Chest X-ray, PA view. Patient: 53 years old, sex F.
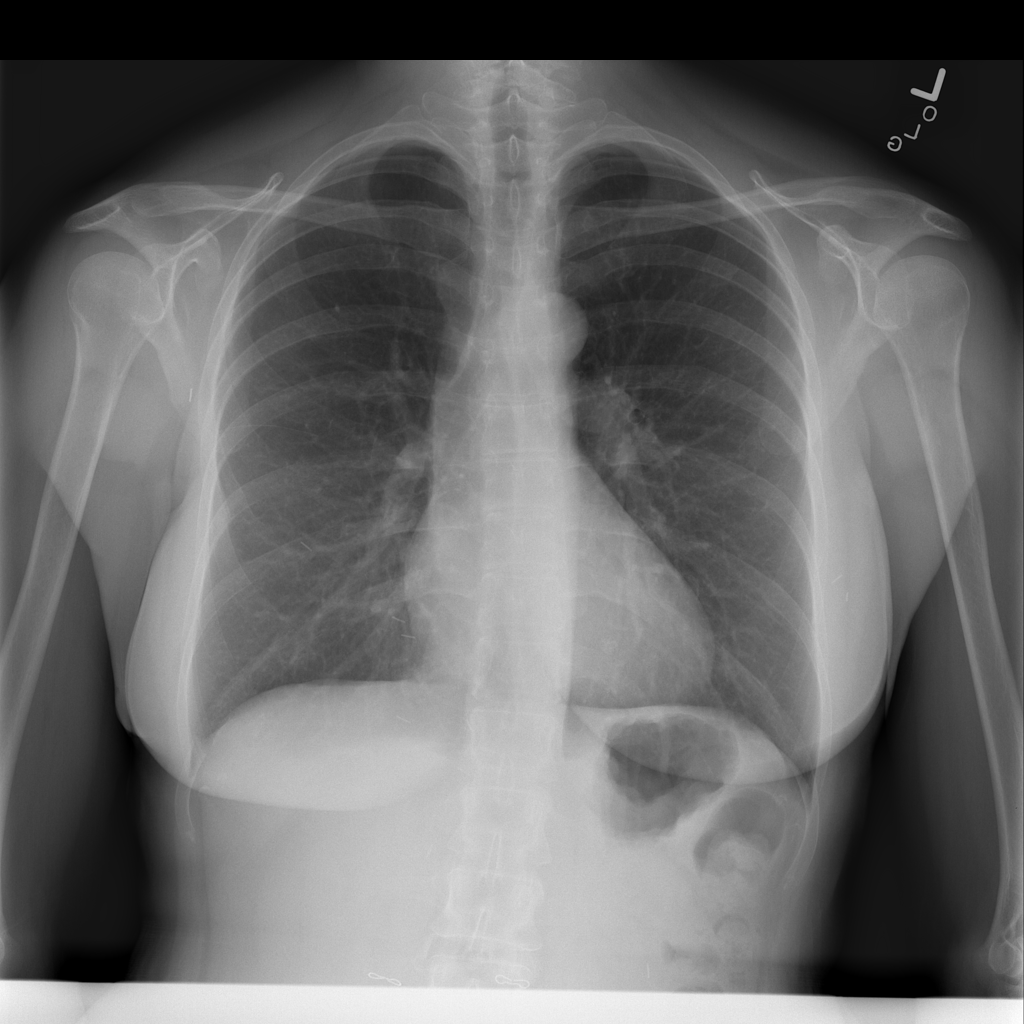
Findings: No Finding